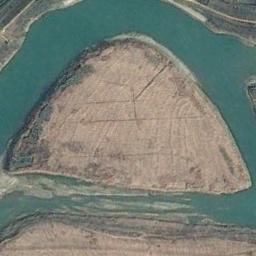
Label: island